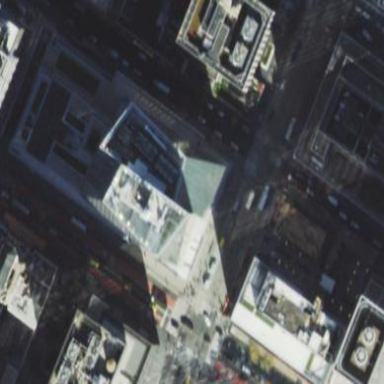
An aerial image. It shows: The building has flat concrete roof.